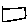
Label: square